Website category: sports
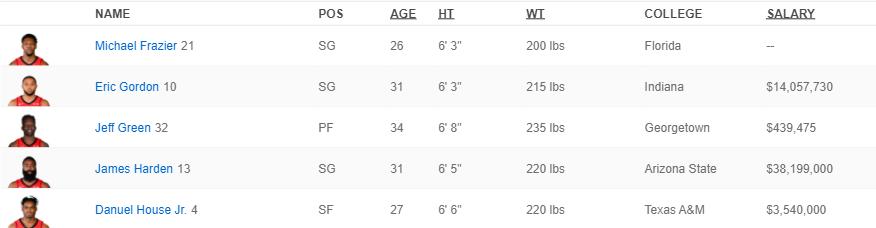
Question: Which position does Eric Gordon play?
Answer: SG

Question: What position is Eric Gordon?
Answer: SG

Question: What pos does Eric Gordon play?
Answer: SG

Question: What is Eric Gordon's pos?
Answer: SG

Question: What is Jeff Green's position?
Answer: PF

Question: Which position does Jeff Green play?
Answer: PF

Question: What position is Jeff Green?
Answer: PF

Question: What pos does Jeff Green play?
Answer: PF

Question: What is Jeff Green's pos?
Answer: PF

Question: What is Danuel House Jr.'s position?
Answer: SF

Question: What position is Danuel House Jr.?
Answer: SF

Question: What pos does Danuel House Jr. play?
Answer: SF

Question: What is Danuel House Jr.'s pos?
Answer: SF

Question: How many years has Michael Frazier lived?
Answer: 26

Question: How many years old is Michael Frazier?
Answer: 26

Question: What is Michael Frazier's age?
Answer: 26

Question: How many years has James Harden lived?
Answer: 31

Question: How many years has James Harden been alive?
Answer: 31

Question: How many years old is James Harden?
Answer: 31

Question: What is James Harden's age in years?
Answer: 31

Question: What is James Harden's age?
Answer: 31

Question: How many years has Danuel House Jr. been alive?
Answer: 27

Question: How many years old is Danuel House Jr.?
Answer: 27

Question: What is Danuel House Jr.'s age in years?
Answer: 27

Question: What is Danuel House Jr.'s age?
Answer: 27

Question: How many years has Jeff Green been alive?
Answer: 34

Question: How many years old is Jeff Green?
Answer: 34

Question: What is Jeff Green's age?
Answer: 34

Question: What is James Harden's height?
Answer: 6' 5"

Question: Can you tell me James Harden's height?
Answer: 6' 5"

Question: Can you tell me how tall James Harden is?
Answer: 6' 5"

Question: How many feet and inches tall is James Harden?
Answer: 6' 5"

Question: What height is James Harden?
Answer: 6' 5"

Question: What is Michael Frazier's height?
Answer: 6' 3"

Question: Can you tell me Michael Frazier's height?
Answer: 6' 3"

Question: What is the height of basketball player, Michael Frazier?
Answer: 6' 3"

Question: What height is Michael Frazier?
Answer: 6' 3"

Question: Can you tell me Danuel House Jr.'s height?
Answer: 6' 6"

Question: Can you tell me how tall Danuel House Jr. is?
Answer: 6' 6"

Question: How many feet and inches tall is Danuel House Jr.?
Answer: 6' 6"

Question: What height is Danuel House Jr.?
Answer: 6' 6"

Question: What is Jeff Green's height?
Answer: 6' 8"

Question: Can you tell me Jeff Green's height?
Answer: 6' 8"

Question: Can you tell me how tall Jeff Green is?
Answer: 6' 8"

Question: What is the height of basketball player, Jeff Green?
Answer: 6' 8"

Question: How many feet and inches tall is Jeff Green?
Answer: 6' 8"

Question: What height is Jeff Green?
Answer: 6' 8"

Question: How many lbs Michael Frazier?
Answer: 200 lbs

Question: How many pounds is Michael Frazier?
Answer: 200 lbs

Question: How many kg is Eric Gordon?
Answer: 215 lbs

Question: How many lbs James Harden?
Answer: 220 lbs

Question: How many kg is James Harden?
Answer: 220 lbs

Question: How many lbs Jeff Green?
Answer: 235 lbs

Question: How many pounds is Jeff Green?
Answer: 235 lbs

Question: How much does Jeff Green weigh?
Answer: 235 lbs

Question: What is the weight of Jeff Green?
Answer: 235 lbs

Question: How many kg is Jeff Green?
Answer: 235 lbs

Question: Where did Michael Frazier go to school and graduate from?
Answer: Florida

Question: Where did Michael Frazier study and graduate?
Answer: Florida

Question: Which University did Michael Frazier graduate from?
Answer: Florida

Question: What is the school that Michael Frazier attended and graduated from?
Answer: Florida

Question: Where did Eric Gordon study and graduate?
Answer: Indiana

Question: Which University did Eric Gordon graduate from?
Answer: Indiana

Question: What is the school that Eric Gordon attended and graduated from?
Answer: Indiana